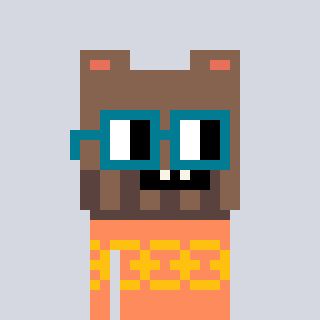
a pixel art character with square dark green glasses, a bear-shaped head and a peachy-colored body on a cool background